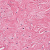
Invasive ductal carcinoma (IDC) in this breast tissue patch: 0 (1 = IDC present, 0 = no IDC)